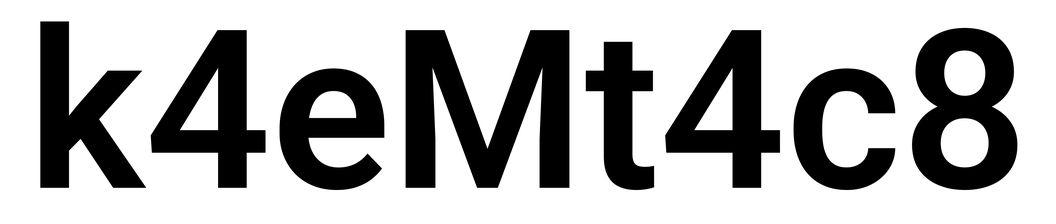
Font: Roboto_SemiBold